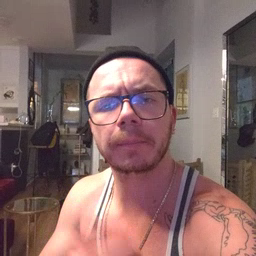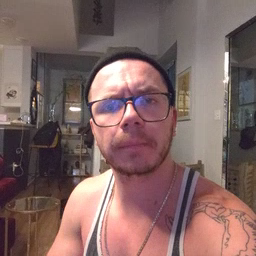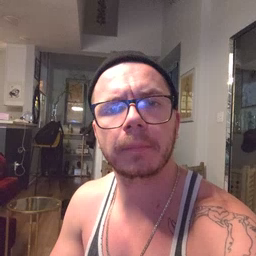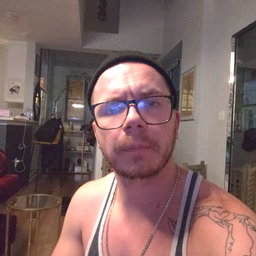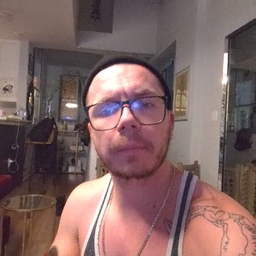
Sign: any